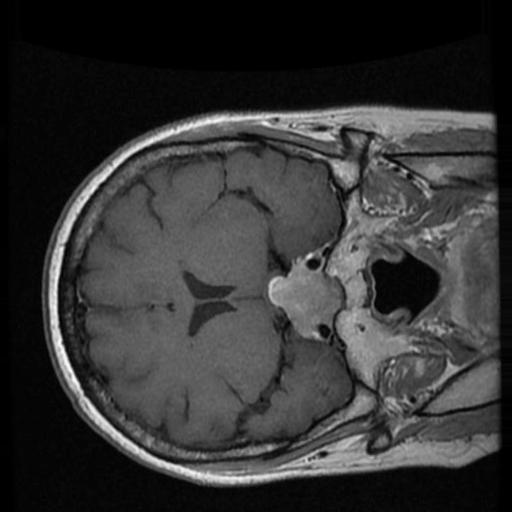
Label: brain_tumor